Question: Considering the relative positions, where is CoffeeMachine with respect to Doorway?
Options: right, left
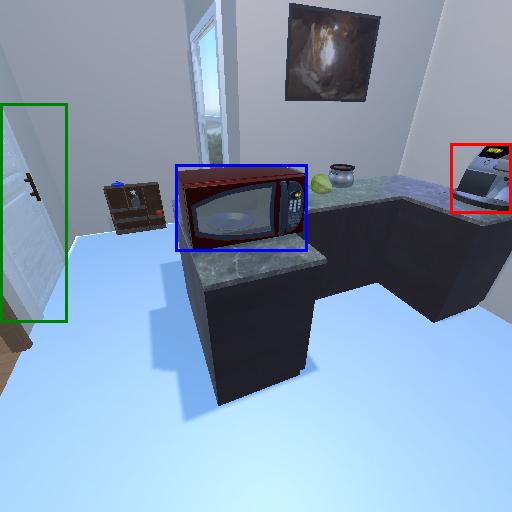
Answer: right